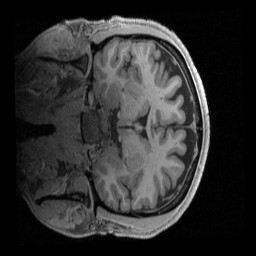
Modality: T1w
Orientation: coronal
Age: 32
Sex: male
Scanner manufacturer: siemens
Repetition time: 2.4 s
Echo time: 0.00231 s